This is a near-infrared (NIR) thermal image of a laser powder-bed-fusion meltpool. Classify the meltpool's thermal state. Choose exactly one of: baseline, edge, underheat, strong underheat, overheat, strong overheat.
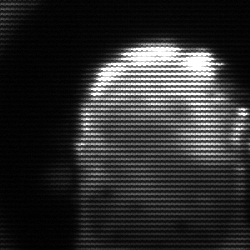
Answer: baseline